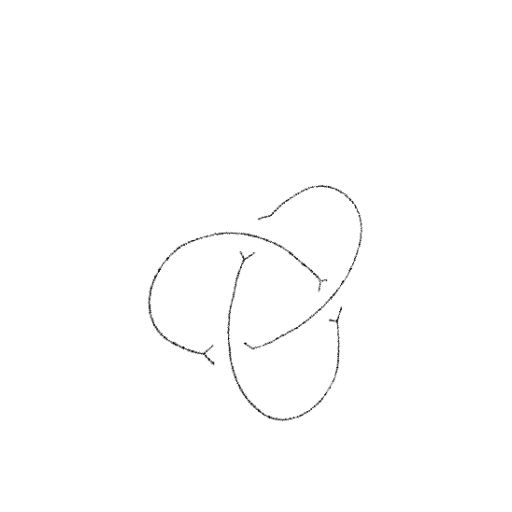
Crossing number: 3